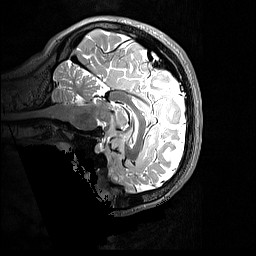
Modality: T2w
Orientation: sagittal
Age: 25
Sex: female
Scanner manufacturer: siemens
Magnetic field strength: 3 T
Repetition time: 3.2 s
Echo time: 0.565 s